Aerial crown-view tile of a tropical tree (Barro Colorado Island, Panama), acquired 20250818:
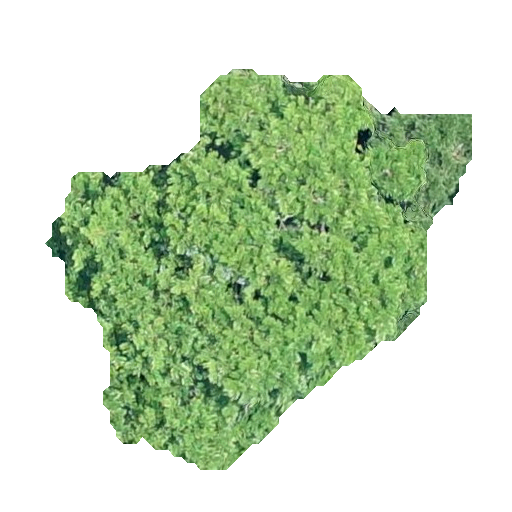
Species: Platypodium elegans
GBIF accepted scientific name: Platypodium elegans
Crown area: 149.892 m²